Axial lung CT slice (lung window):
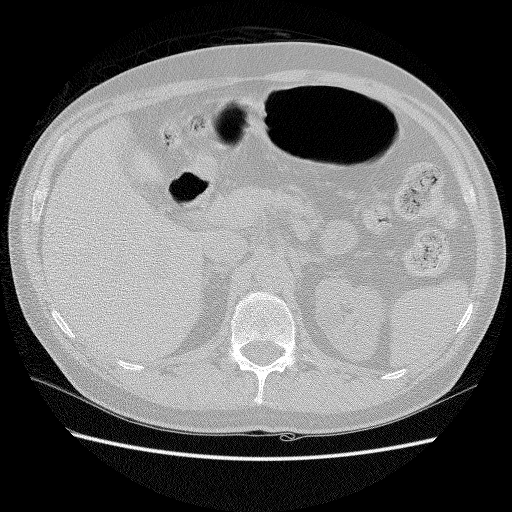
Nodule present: no